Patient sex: M
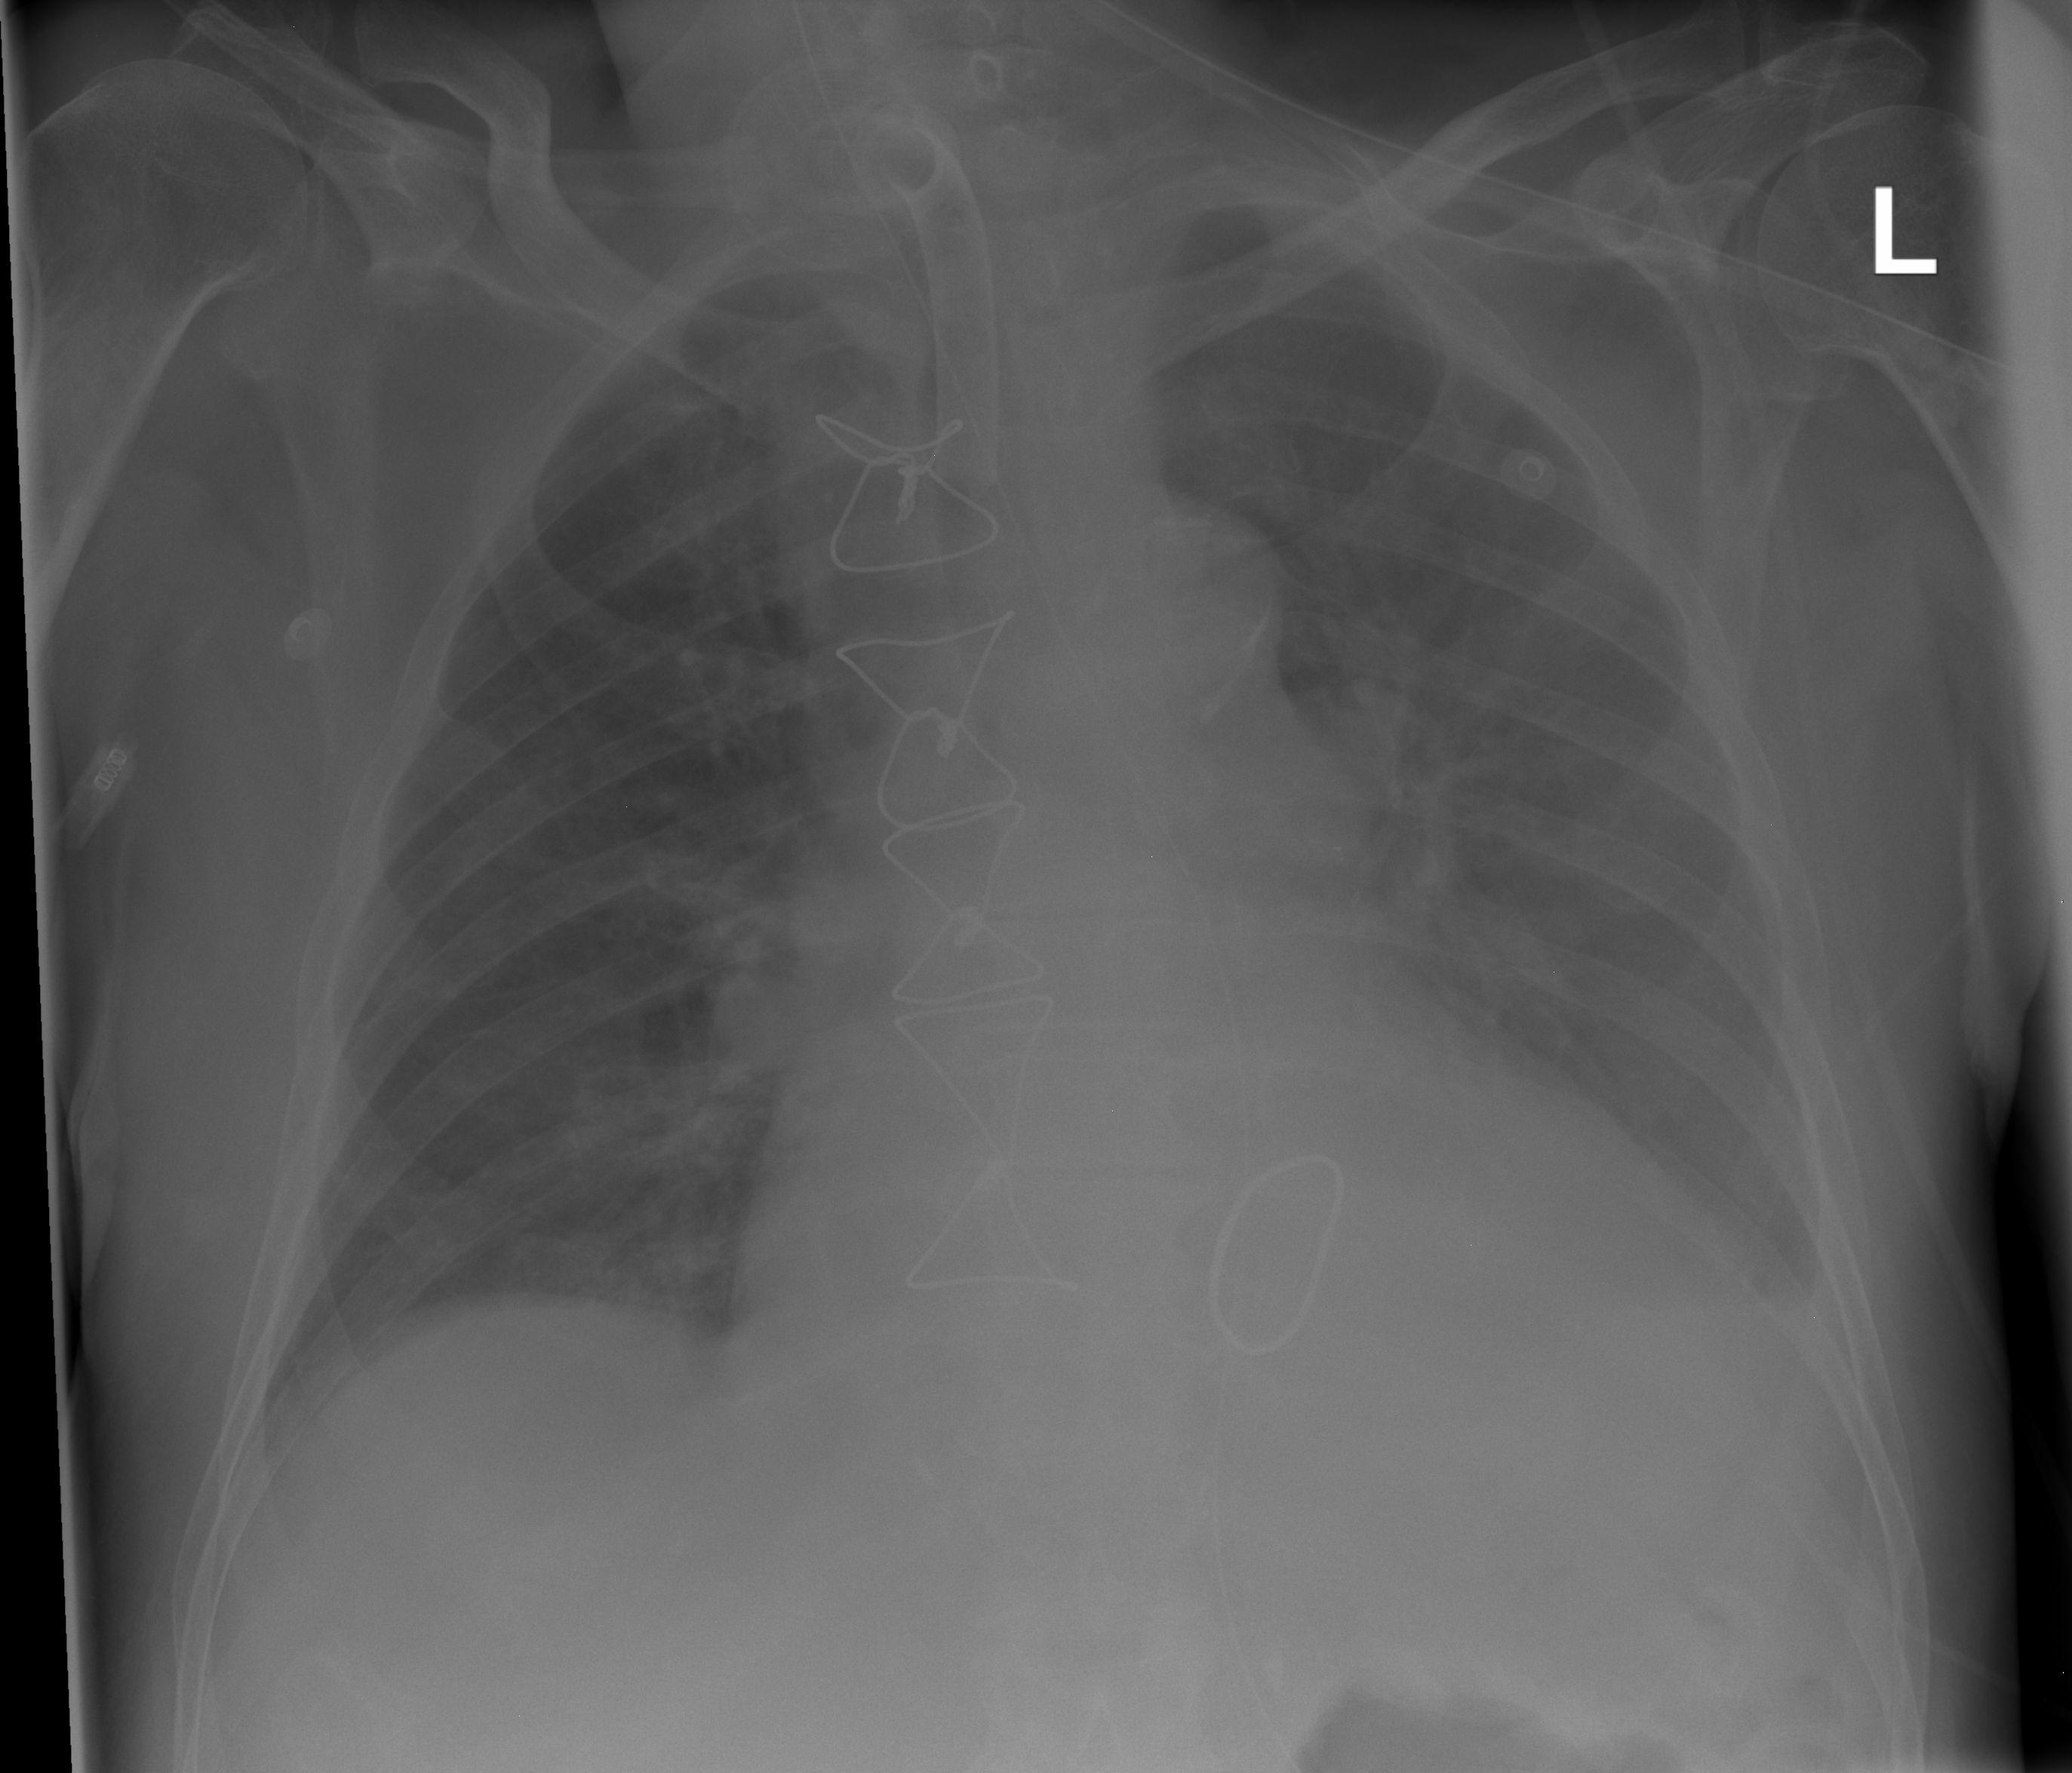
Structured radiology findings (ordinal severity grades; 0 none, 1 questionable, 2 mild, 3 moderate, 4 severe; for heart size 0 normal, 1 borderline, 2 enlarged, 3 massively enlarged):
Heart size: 2
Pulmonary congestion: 3
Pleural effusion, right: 2
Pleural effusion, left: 2
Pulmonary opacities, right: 0
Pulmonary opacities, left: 0
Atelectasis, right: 3
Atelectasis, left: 2